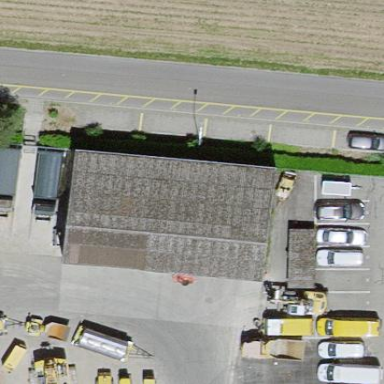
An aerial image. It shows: View of roof of building.